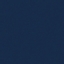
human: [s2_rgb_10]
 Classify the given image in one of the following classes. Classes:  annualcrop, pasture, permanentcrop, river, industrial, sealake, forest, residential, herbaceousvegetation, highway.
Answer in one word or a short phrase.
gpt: SeaLake